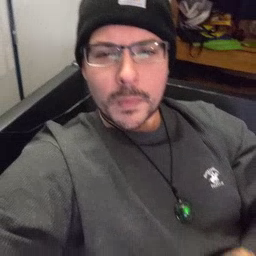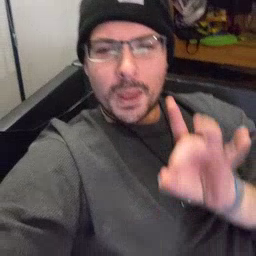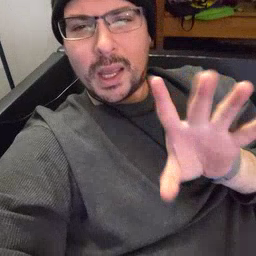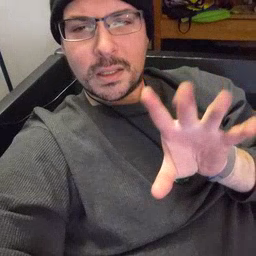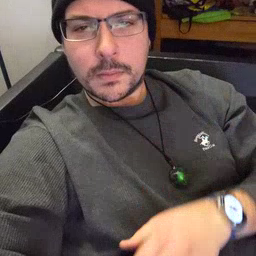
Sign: hate